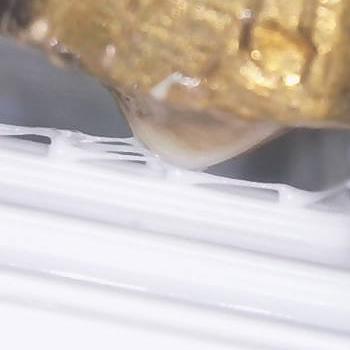
Flow rate: 35%